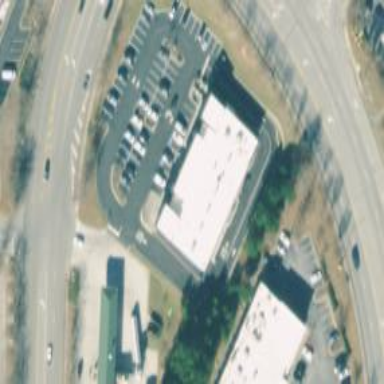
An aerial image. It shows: Retail building.